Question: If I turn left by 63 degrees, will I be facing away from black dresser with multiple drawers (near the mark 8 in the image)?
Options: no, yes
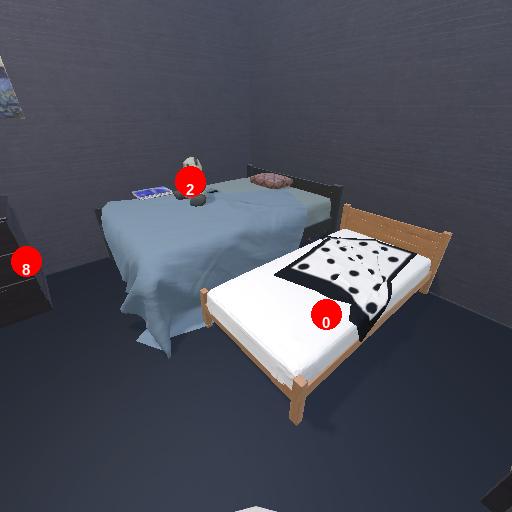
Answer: no